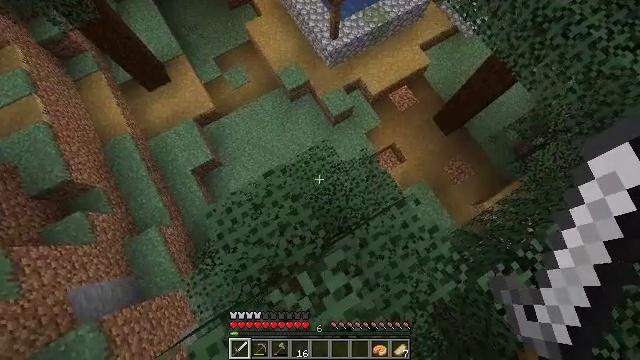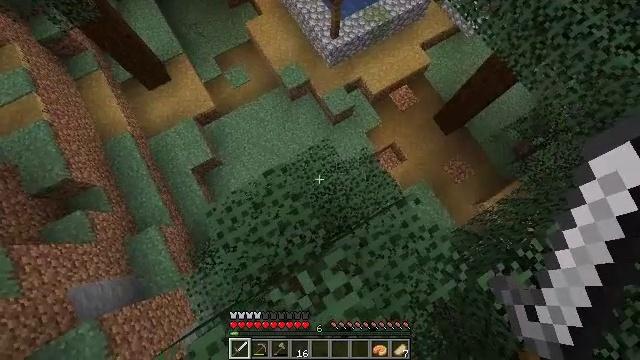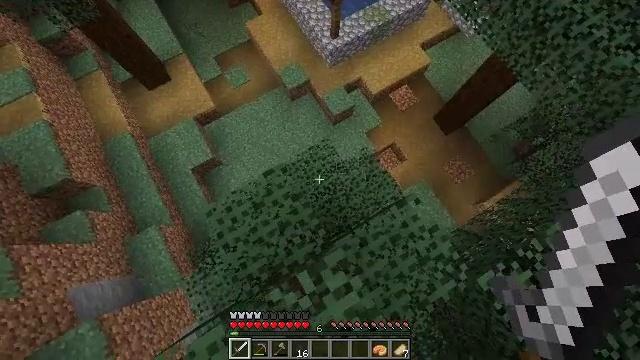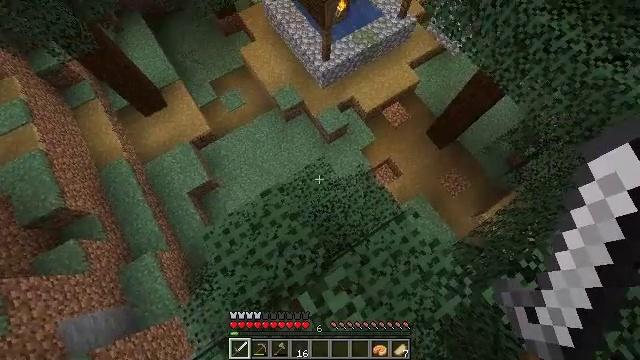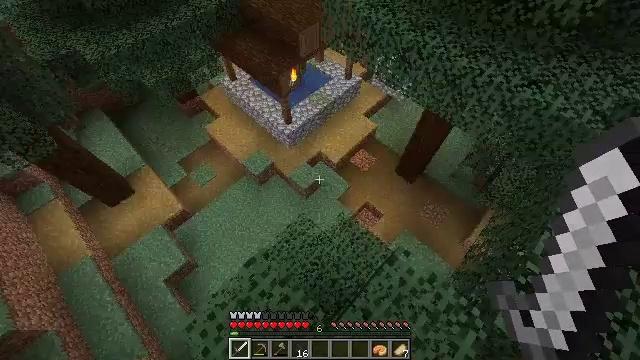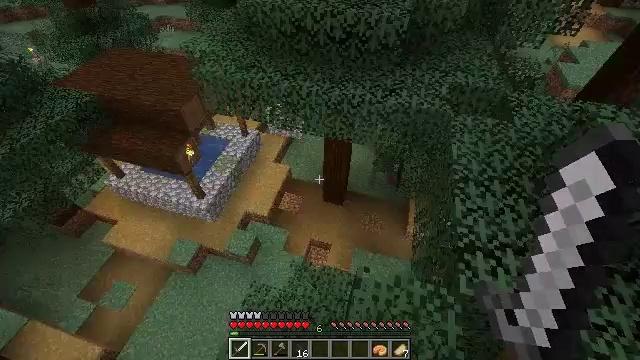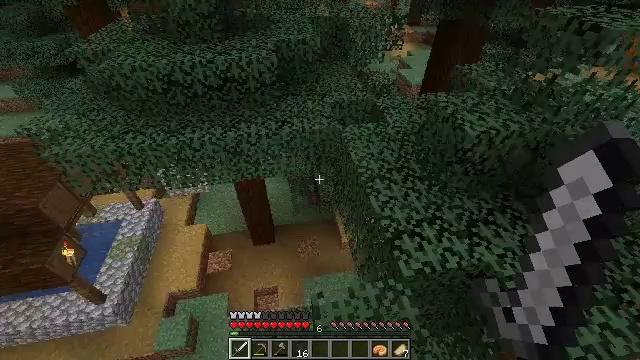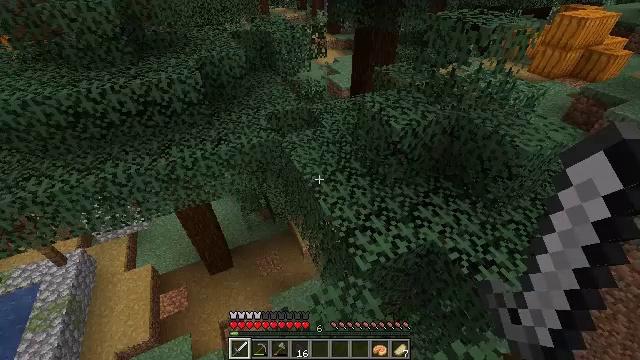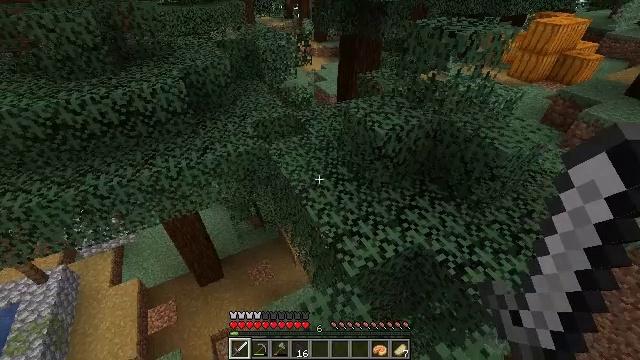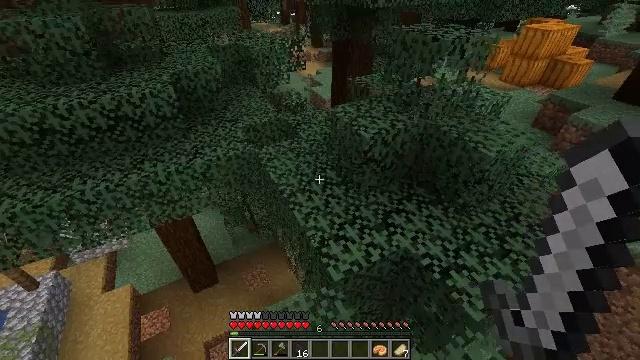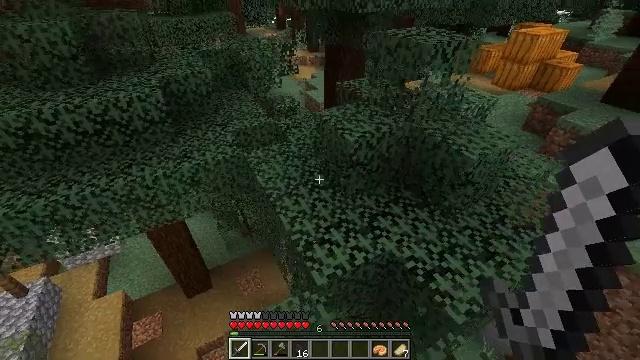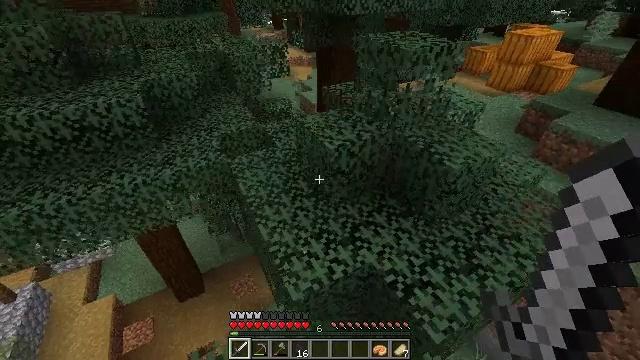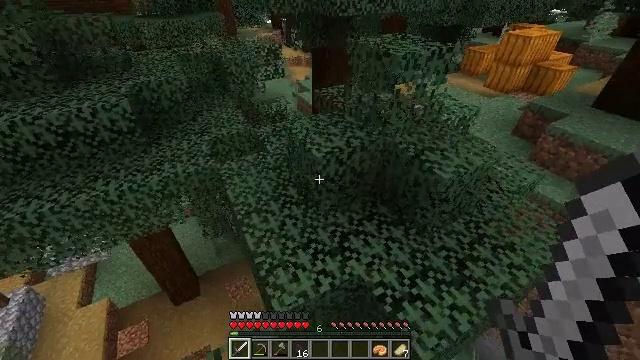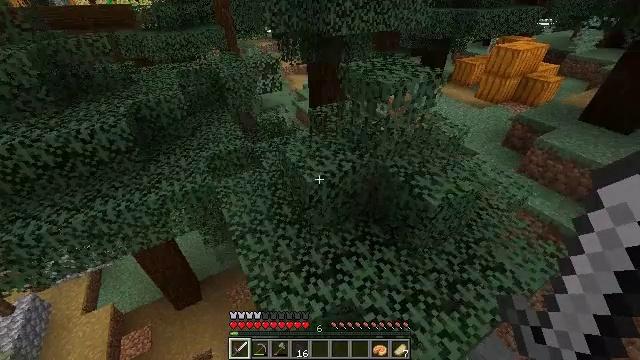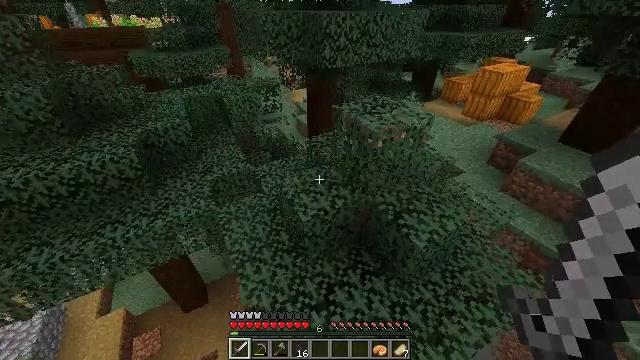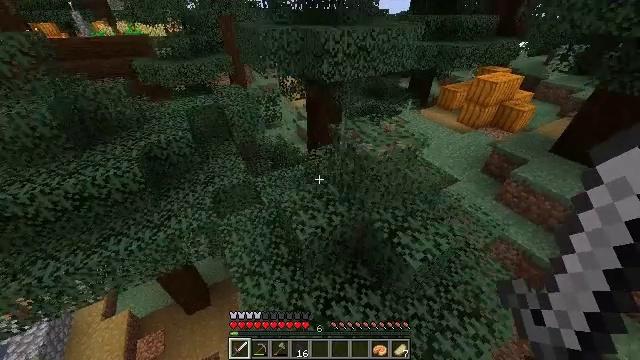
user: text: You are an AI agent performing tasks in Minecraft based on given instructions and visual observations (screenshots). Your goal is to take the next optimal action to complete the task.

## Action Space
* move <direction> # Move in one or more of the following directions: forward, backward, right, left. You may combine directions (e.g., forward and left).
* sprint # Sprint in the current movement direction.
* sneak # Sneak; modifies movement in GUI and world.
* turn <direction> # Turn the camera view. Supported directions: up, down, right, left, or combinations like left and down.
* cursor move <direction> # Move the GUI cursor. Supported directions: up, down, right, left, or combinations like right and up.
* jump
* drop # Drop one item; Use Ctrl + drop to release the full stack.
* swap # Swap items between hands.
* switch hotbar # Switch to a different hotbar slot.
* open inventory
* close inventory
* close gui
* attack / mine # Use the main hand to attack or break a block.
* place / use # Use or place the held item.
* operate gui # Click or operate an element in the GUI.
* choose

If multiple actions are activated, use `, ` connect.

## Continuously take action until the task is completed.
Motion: motion action
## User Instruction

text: Mine spruce leaves from the tree.
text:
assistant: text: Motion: no_op
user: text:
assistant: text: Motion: no_op
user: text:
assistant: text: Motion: turn right and up
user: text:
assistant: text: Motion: turn right and up
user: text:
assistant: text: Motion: turn right and up
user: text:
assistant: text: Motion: turn right and up
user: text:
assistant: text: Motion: move right, turn right and up
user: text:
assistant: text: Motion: move right, turn right and up
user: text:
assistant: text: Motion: move right
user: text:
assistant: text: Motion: move forward and move right
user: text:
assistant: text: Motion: move forward and move right
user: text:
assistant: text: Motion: move forward and move right, sprint
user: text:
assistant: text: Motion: move forward, sprint, jump
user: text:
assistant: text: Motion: move forward, sprint, jump
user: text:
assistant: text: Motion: move forward, sprint, jump
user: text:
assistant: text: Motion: move forward, sprint, jump
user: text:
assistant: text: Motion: move forward, sprint, jump
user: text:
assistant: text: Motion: move forward, sprint, turn up
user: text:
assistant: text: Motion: move forward, sprint
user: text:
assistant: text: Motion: move forward, sprint, turn right and up
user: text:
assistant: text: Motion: move forward, sprint, turn right
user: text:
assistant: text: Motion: move forward, sprint, turn right
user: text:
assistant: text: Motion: move forward and move right, sprint, turn right
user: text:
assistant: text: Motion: move forward and move right, sprint, turn right
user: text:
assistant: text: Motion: move forward and move right, sprint
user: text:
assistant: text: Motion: move forward and move right, sprint
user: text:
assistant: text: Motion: move forward and move right, sprint
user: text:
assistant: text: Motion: move forward and move right, sprint
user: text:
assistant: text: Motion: move forward and move right, sprint
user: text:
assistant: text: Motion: move forward and move right, sprint